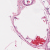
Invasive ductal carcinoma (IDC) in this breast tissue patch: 0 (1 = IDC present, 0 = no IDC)